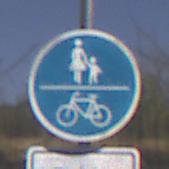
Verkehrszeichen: GemeinsamerGehUndRadweg
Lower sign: HinweisDurchVerbaleAngabe2
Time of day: Midday
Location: Outdoor (Nature)
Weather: Clear
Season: NotSpecified
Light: Natural